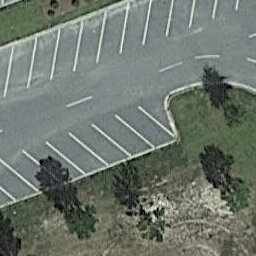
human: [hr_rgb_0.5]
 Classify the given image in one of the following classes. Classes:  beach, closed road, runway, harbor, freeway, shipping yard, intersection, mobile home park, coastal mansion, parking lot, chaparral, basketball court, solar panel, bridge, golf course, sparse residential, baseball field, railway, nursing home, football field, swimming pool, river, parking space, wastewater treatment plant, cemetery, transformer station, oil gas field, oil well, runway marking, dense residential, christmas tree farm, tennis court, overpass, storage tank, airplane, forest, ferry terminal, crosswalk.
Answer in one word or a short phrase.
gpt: parking space